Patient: sex M, age 47
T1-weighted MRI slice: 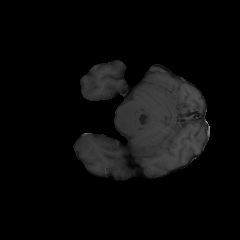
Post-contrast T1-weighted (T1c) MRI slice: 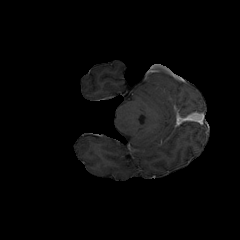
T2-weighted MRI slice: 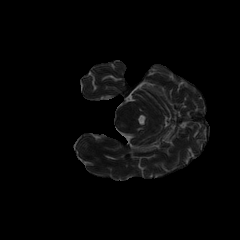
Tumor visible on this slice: yes
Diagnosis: Astrocytoma, IDH-wildtype
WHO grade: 3